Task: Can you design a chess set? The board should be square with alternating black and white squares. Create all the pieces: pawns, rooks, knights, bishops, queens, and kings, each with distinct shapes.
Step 5356:
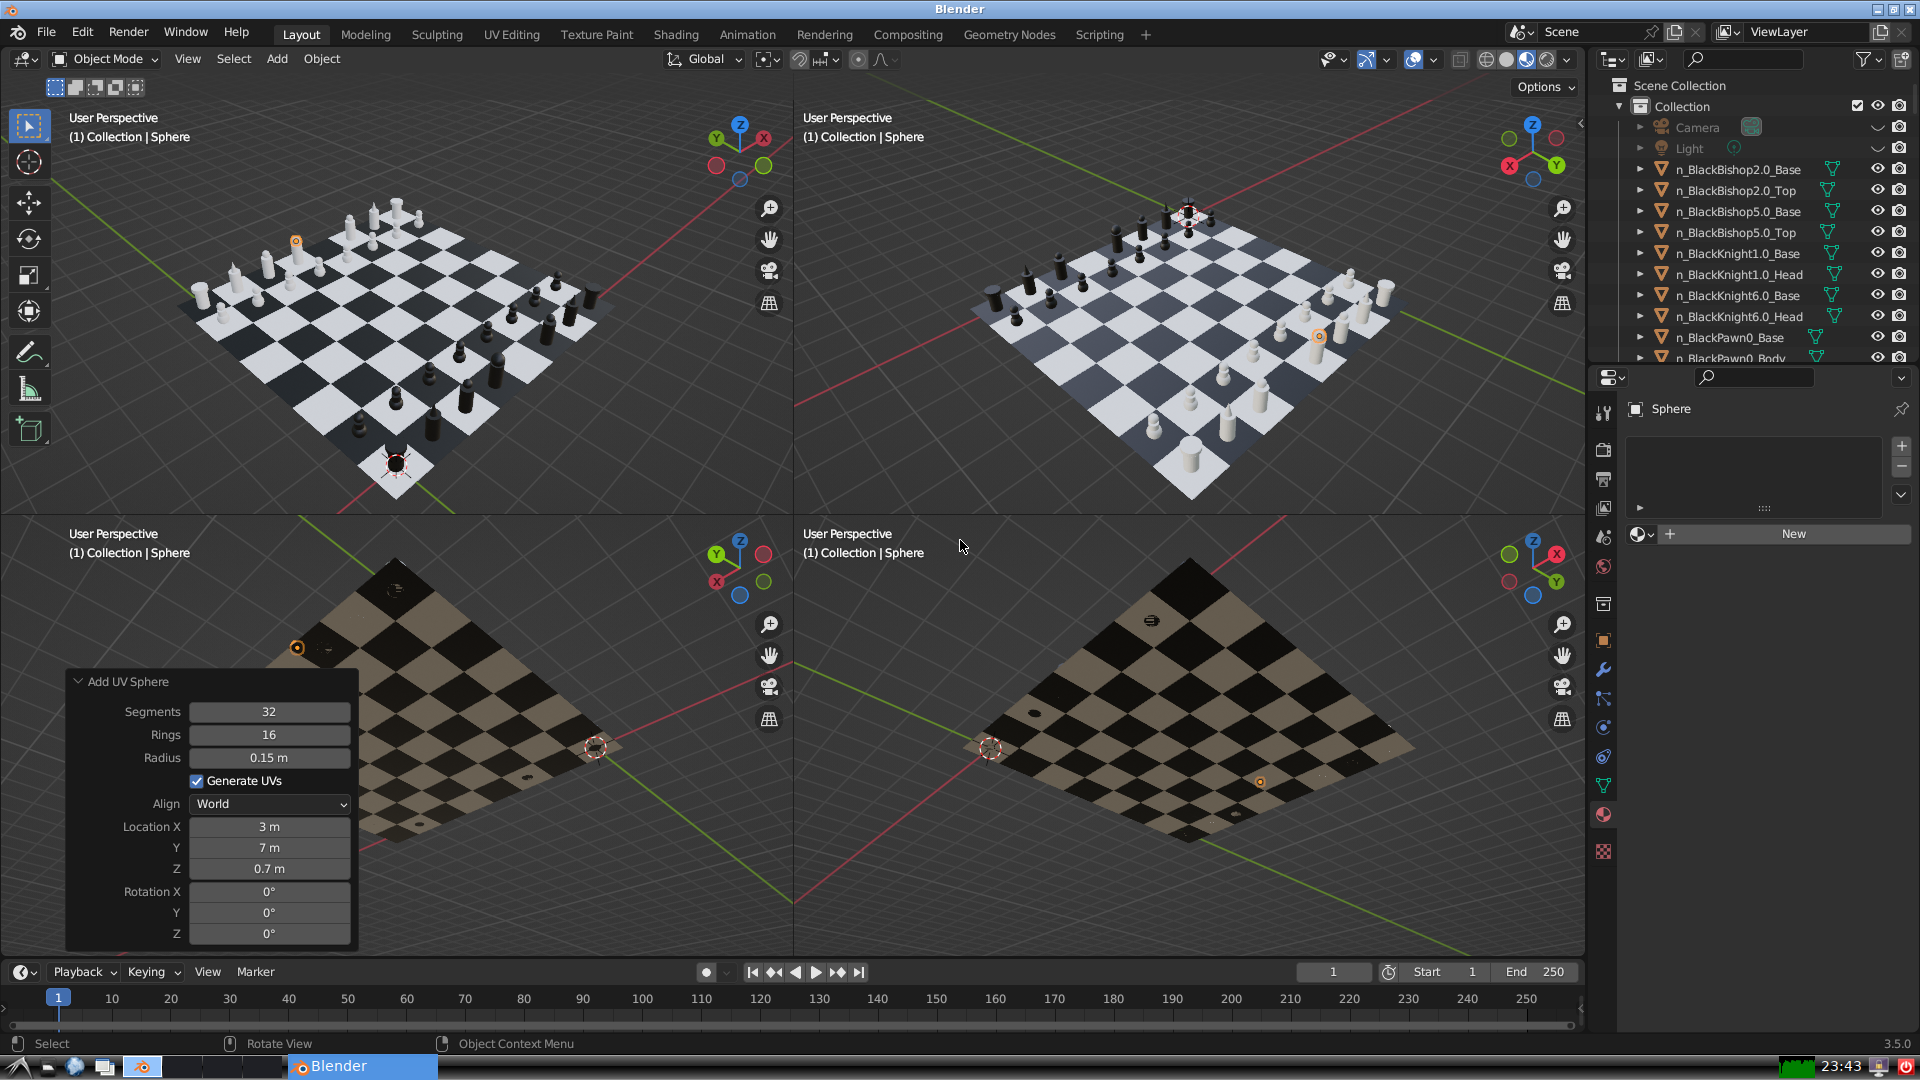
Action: {"key_press": ['Ctrl, Home']}